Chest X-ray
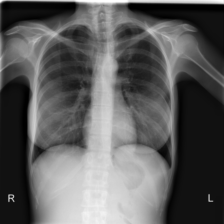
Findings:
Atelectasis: negative
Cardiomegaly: negative
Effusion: negative
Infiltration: negative
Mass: negative
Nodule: negative
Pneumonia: negative
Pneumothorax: negative
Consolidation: negative
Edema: negative
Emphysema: negative
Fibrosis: negative
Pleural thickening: negative
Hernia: negative